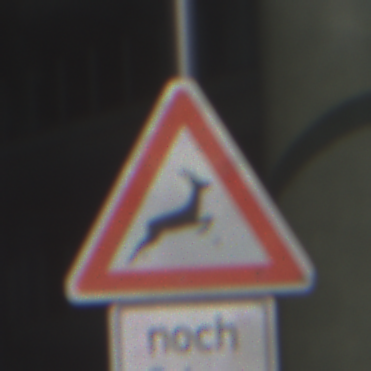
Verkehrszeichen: WildwechselLinks
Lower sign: LaengeEinerStrecke4
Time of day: MorningAfternoon
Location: Outdoor (Urban)
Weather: PartlyCloudy
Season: NotSpecified
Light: Natural